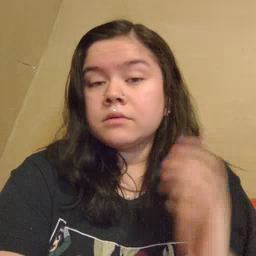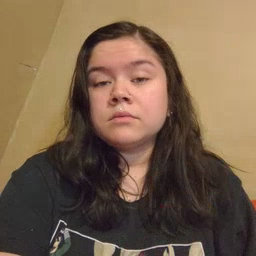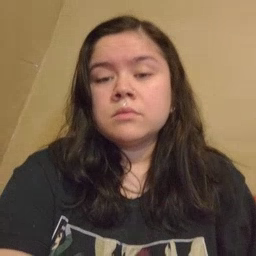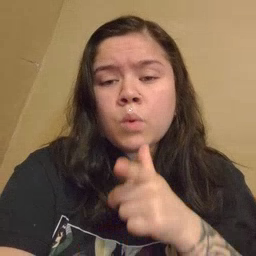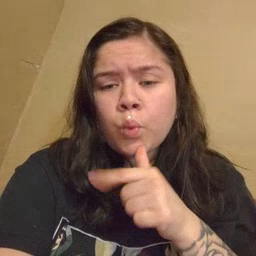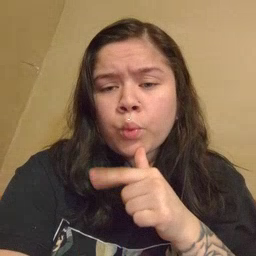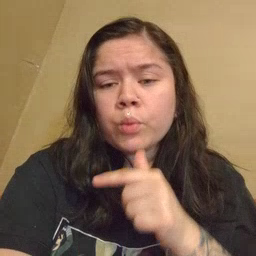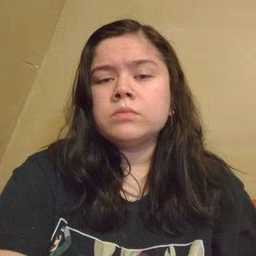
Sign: who